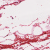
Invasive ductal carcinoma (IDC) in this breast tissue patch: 0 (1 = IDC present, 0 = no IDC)